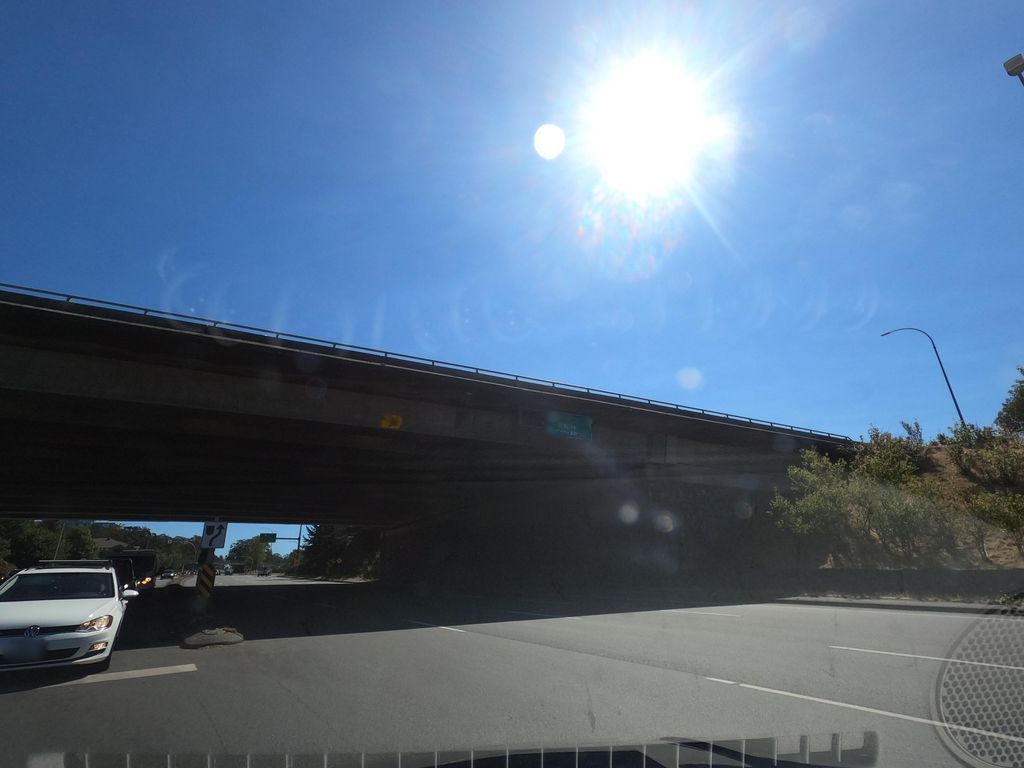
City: victoria